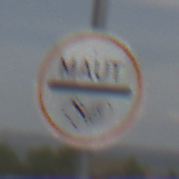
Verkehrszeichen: MautflichtigeStrecke
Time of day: Midday
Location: Outdoor (Nature)
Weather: PartlyCloudy
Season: NotSpecified
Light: Natural